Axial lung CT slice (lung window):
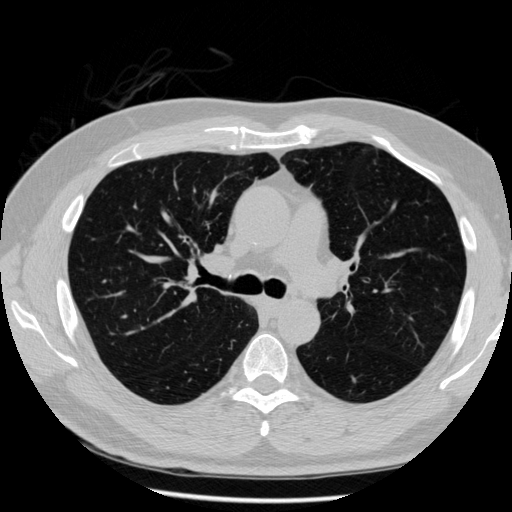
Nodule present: no